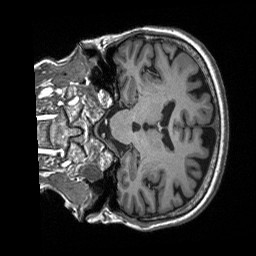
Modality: T1w
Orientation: coronal
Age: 67
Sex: female
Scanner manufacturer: siemens
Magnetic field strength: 3 T
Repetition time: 2.4 s
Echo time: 0.00226 s